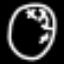
Label: clock